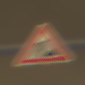
Verkehrszeichen: Arbeitsstelle
Umgebung: Outdoor, Urban
Tageszeit: Night
Wetter: Overcast
Licht: Artificial
Jahreszeit: NotSpecified
Kontrast: MediumContrast